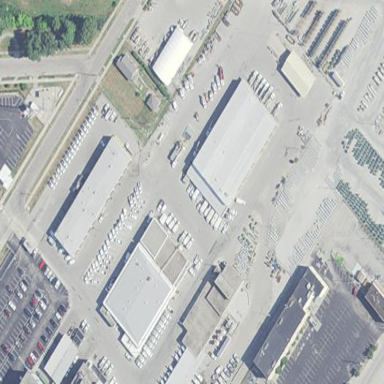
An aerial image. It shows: Utility storage area.